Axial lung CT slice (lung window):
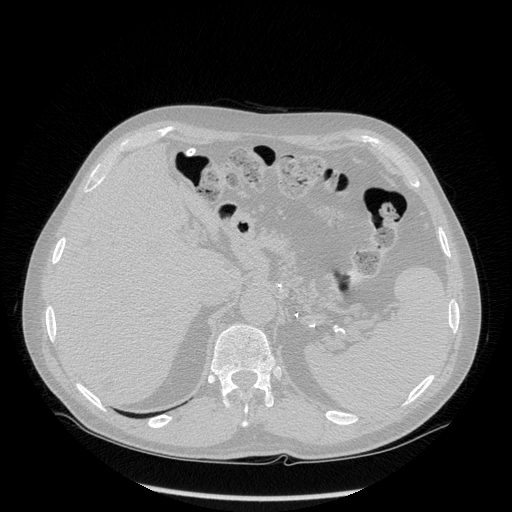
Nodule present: no